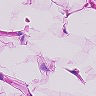
Metastatic tissue present: no